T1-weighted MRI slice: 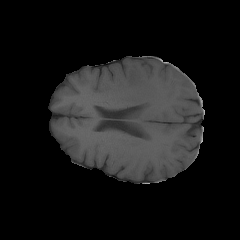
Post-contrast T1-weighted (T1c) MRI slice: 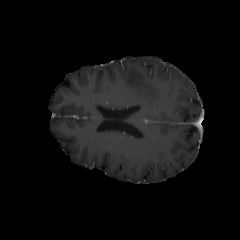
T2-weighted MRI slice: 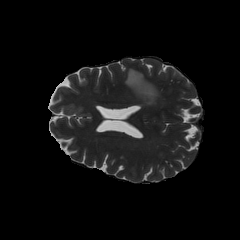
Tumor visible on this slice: yes